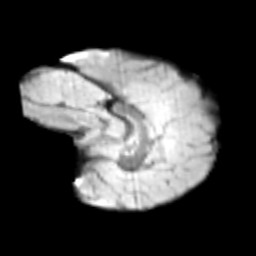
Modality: T2w
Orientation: sagittal
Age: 10
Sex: male
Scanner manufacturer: siemens
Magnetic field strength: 3 T
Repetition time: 3.8 s
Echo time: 0.07 s